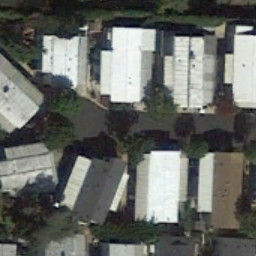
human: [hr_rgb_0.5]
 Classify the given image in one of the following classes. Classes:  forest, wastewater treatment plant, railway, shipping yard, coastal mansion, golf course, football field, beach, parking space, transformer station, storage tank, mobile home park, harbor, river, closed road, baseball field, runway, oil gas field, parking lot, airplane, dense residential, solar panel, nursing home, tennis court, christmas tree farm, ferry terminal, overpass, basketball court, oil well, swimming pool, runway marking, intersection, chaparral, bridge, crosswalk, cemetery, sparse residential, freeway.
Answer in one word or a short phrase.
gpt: mobile home park